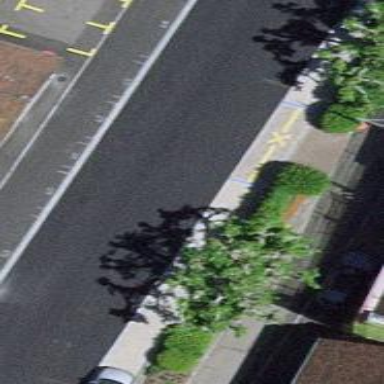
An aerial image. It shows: Street-side parking with parallel orientation.